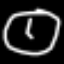
Label: clock